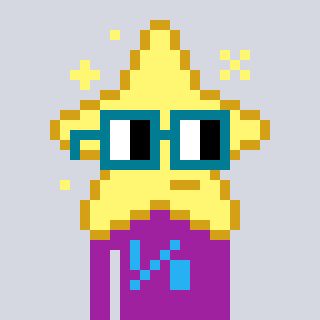
a pixel art character with square dark green glasses, a star-shaped head and a magenta-colored body on a cool background